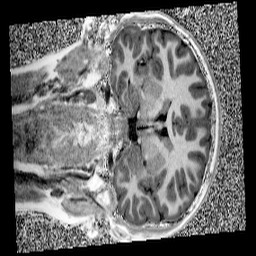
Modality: UNIT1
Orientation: coronal
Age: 10
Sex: male
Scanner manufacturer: siemens
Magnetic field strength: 3 T
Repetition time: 4 s
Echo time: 0.00299 s